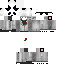
A female human skin with pale skin, wearing brown long hair dressed in a blue robe top and black pants, featuring a closed mouth.